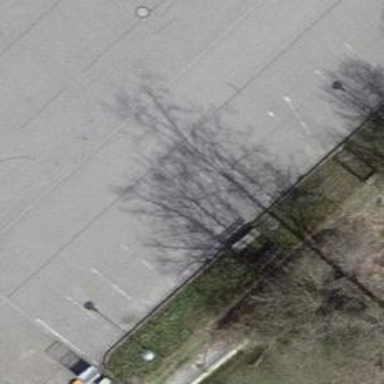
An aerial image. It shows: Parking aisle designated as service road.